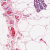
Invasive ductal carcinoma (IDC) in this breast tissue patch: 0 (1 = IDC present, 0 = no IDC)